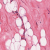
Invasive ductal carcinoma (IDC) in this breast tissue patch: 0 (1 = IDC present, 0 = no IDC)